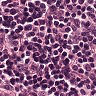
Metastatic tissue present: no